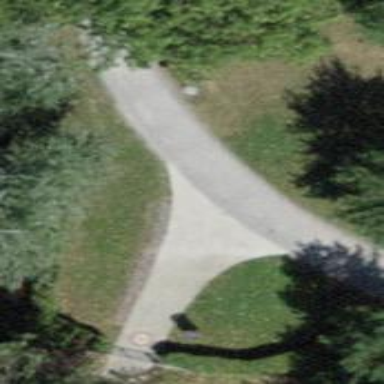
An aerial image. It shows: Footway with surface of fine gravel.